Question:
How to make an onhover popup box effect like on facebook, i don't know how it call so i don't know the keyword to search this.
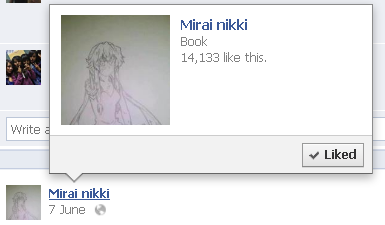
Answer: Twitter Bootstrap framework call it a popover
<URL>